Field crop: maize
Growth stage: 2
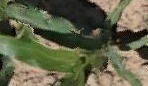
Species: maize